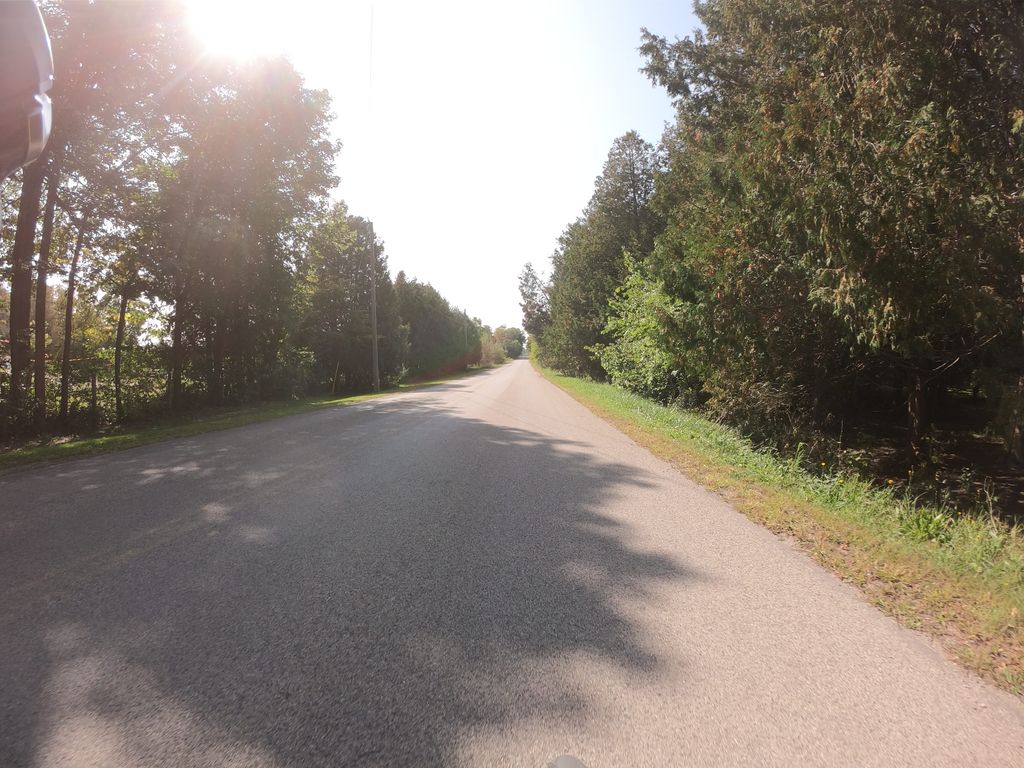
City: kitchener-waterloo